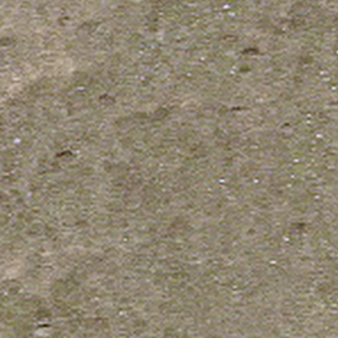
Label: other